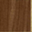
Piece: xx